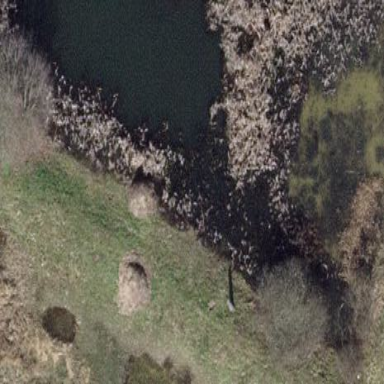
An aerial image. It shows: Pond with natural water.